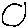
Label: circle